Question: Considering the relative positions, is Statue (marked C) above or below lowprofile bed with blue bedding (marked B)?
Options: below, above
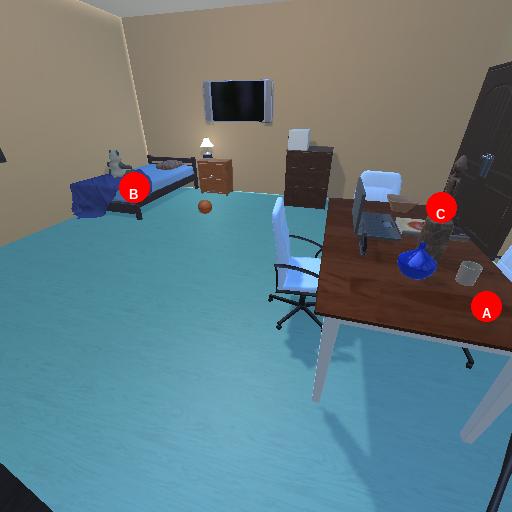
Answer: below